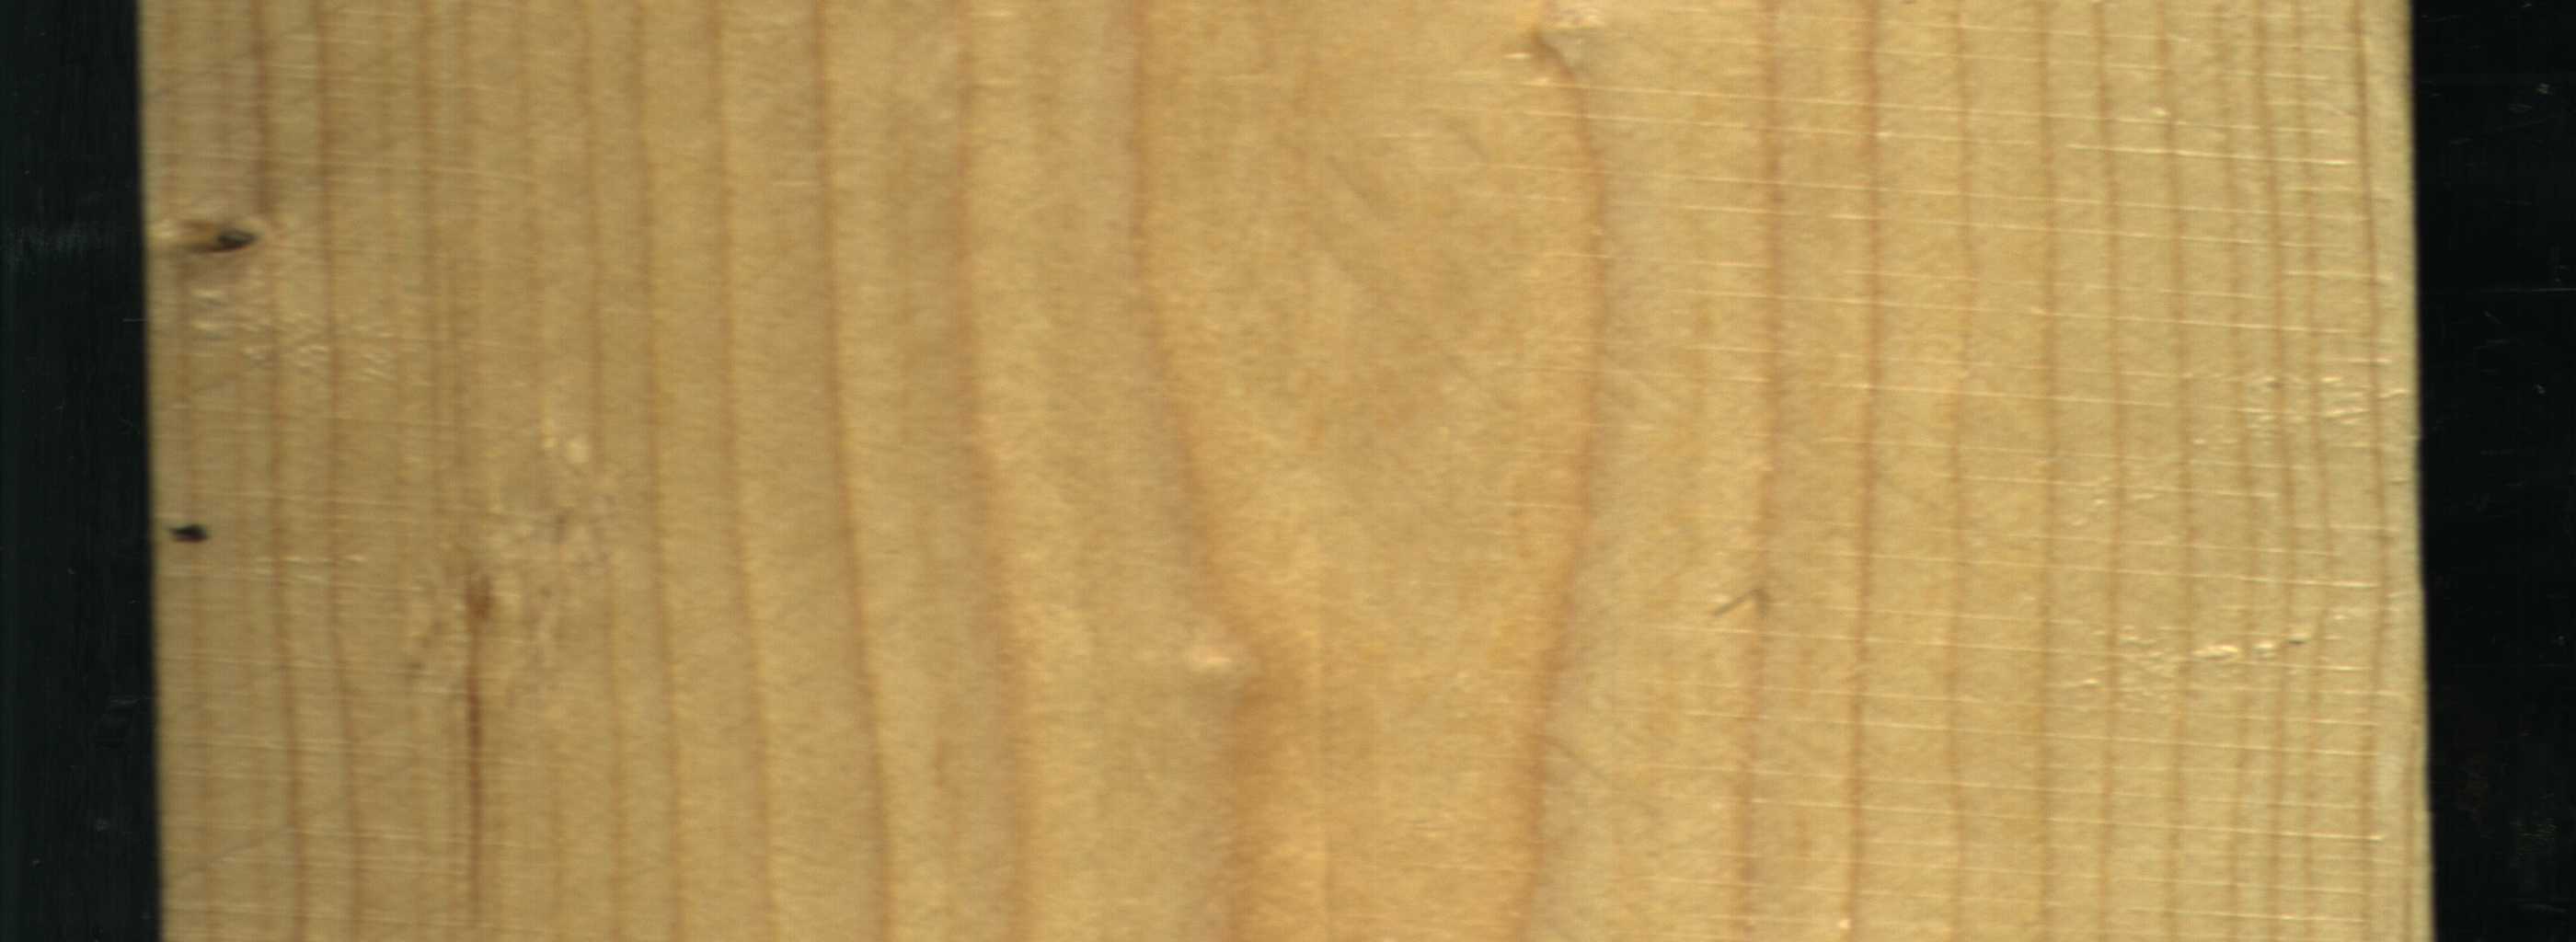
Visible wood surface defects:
Dead_Knot